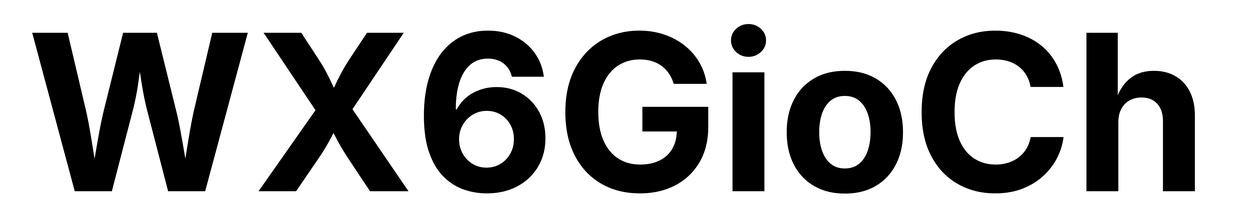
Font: Inter_Bold